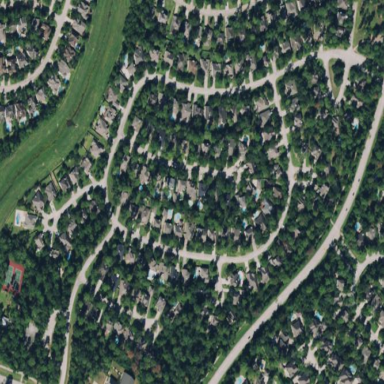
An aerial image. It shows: Residential neighbourhood.